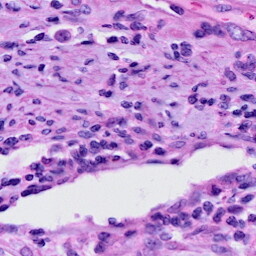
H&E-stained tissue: Cervix